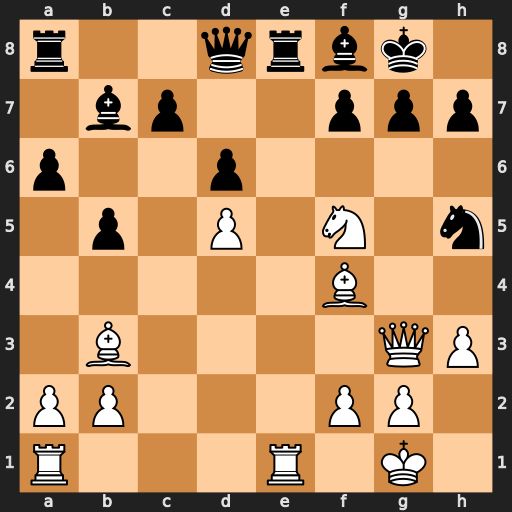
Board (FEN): r2qrbk1/1bp2ppp/p2p4/1p1P1N1n/5B2/1B4QP/PP3PP1/R3R1K1
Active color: w
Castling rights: -
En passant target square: -
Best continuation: Nh6+ Kh8 Nxf7+